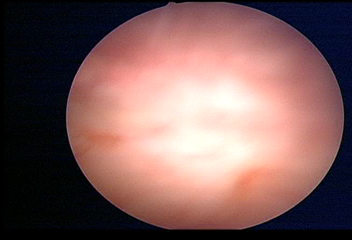
Modality: WLC
Class: Normal mucosa
Bladder cancer association: No